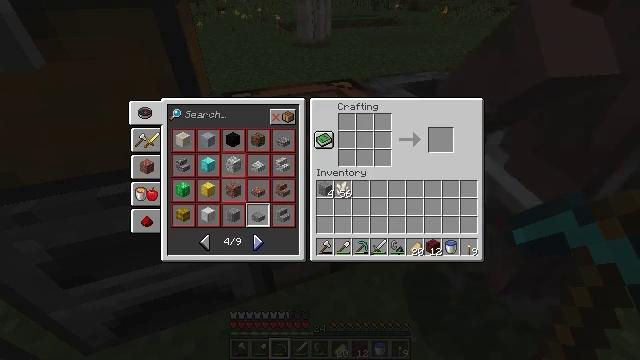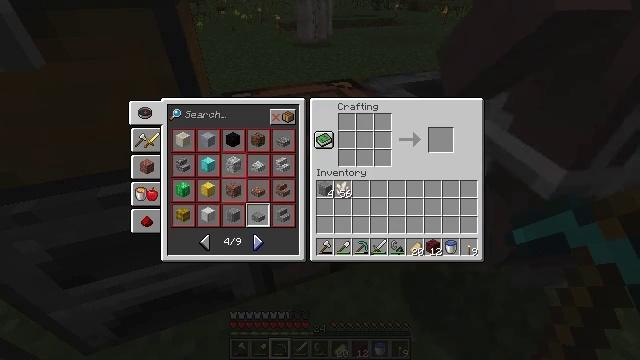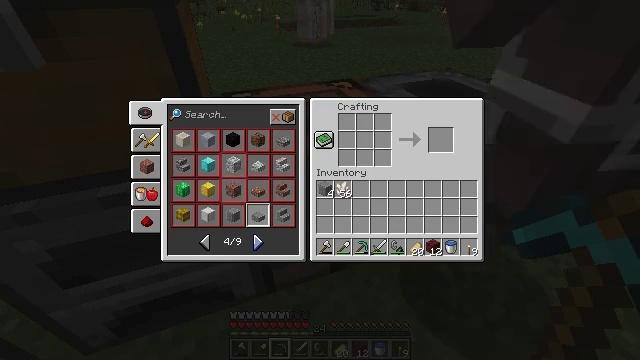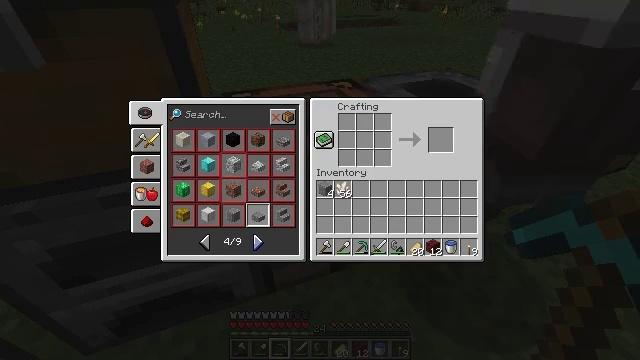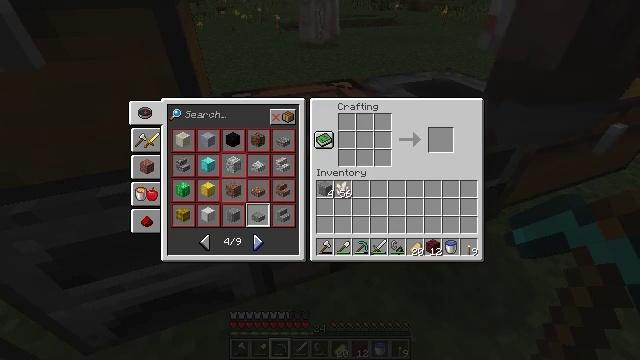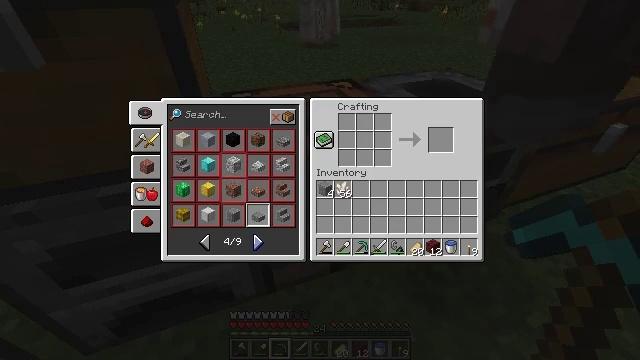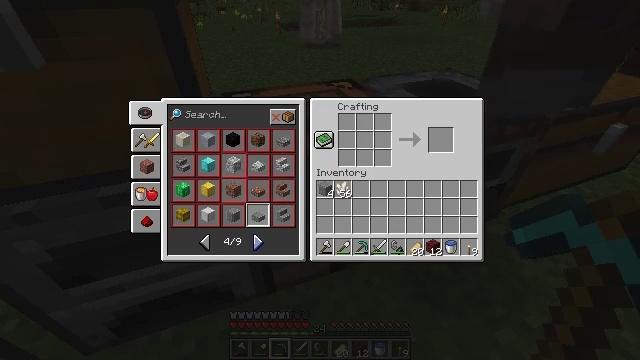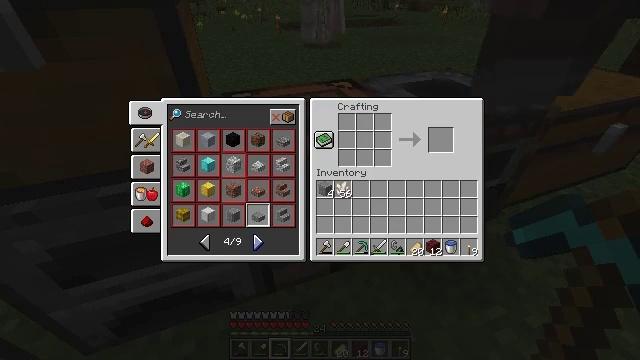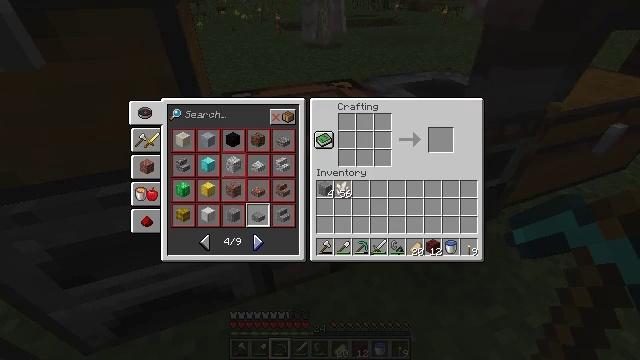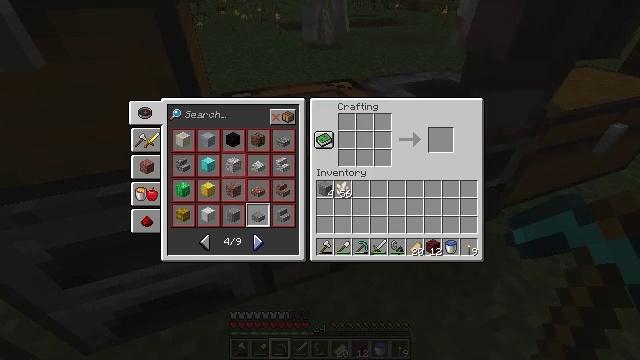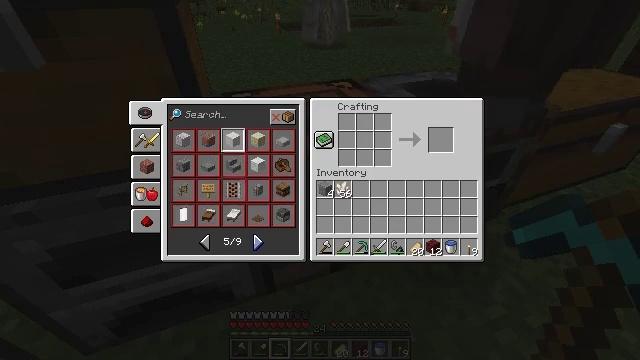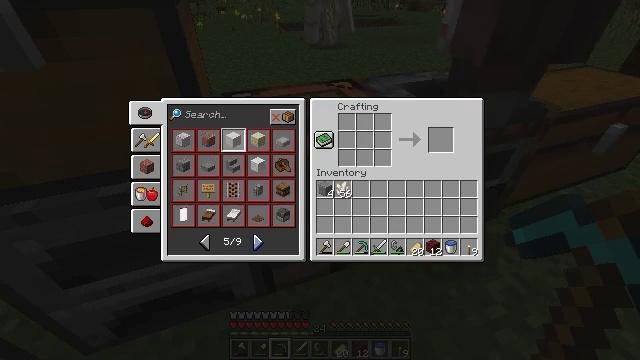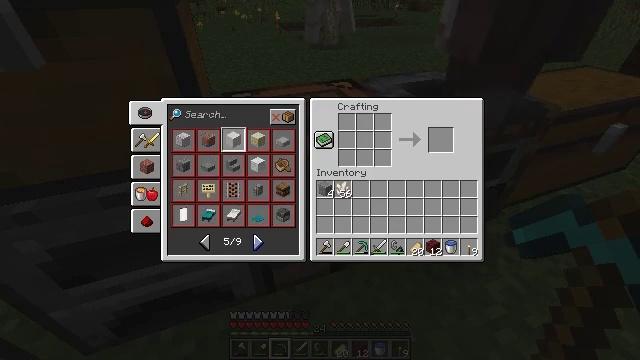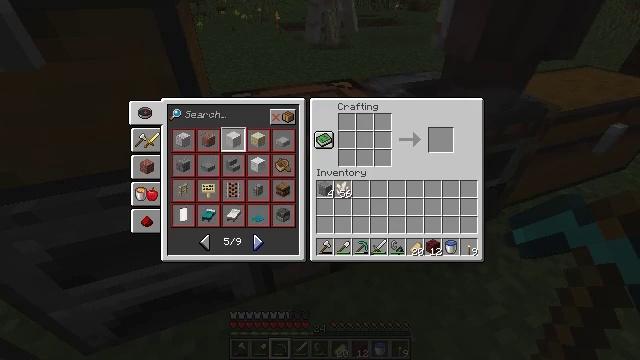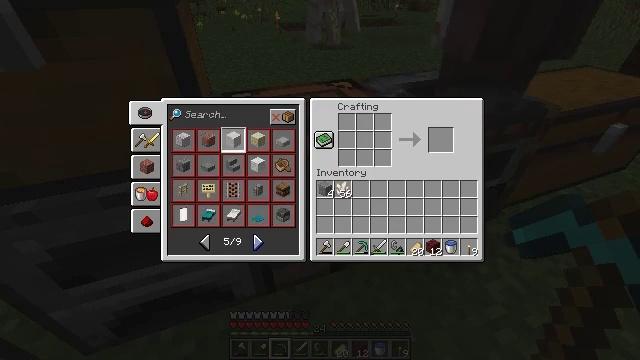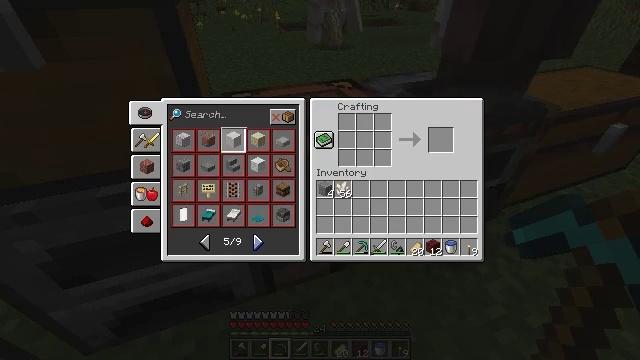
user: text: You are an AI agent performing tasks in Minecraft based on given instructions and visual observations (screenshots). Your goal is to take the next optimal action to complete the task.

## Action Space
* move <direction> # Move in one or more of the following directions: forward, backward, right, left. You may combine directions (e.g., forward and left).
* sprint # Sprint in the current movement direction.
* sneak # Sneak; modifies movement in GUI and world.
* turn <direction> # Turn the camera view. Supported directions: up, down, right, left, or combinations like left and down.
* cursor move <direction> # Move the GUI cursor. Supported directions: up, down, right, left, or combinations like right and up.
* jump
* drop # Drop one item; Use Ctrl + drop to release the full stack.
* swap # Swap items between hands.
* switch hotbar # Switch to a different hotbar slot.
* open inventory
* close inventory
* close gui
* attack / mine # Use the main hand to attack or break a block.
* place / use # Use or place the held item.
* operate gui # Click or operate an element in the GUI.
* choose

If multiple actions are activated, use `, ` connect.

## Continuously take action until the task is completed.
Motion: motion action
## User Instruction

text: Make stone stairs with stone in the crafting table.
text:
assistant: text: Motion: no_op
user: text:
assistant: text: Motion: no_op
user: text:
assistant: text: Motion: no_op
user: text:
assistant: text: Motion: no_op
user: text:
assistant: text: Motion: no_op
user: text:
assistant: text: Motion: no_op
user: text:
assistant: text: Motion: no_op
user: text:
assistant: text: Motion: no_op
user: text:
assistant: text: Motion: no_op
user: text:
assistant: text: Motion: attack / mine
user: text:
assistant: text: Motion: attack / mine
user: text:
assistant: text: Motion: attack / mine
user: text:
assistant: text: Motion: no_op
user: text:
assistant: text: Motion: no_op
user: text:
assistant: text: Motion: no_op
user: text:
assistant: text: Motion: no_op
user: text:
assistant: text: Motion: no_op
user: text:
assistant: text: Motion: no_op
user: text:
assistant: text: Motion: no_op
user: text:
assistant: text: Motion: no_op
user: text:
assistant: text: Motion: no_op
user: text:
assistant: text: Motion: no_op
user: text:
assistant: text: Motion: no_op
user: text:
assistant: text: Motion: attack / mine
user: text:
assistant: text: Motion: attack / mine
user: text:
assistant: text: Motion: attack / mine
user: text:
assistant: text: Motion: no_op
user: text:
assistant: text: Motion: no_op
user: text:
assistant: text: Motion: no_op
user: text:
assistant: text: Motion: no_op